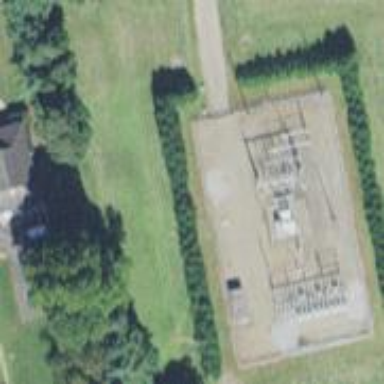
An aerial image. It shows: There is distribution substation enclosed by fence.